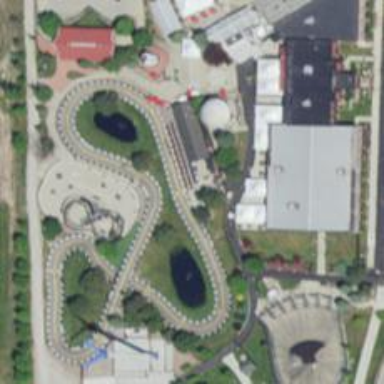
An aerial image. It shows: Karting raceway for sports enthusiasts.